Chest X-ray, PA view. Patient: 29 years old, sex F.
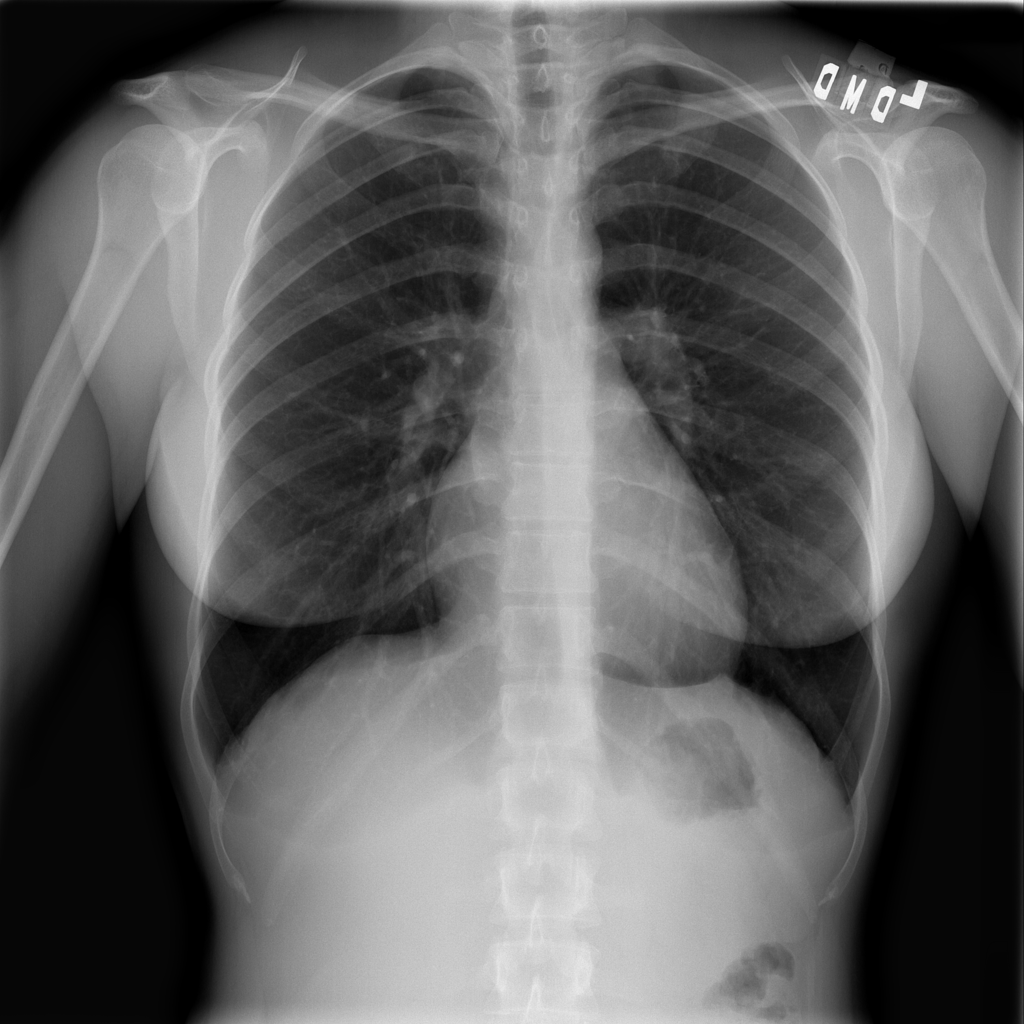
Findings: No Finding